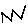
Label: zigzag